I will show an image sequence of human cooking. I have annotated the images with numbered circles. Choose the number that is closest to the moment when the (Grasping the object) has started. You are a five-time world champion in this game. Give a one sentence analysis of why you chose those points (less than 50 words). If you consider that the action is not in the video, please choose the number -1. Provide your answer at the end in a json file of this format: {"points": []}
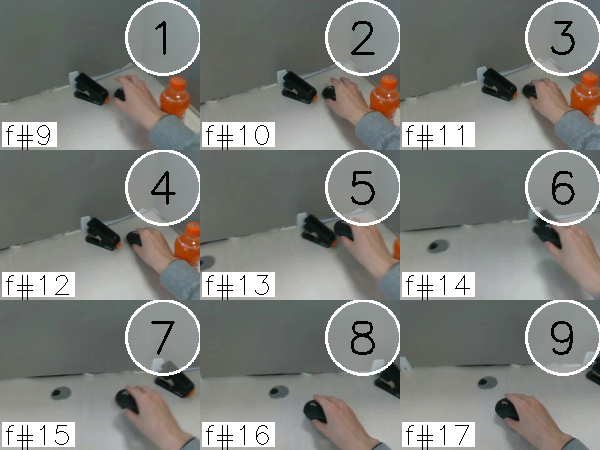
Frame 3 shows the clearest moment of hand-object contact.
{"points": [3]}